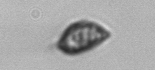
Label: Prorocentrum_triestinum